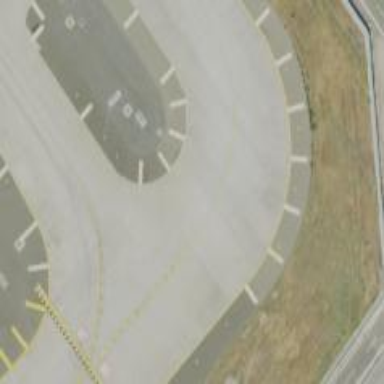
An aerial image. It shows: Image of taxiway at airport.